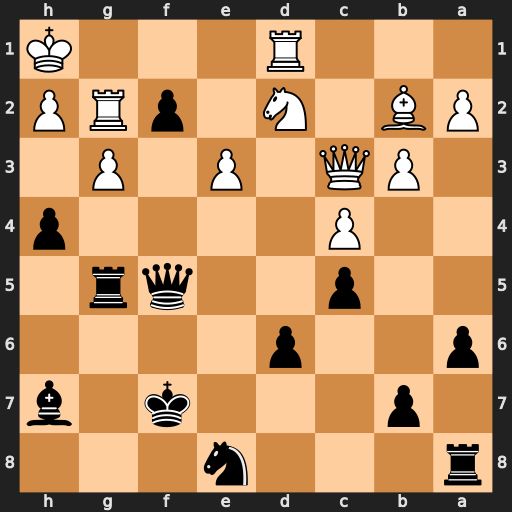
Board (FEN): r3n3/1p3k1b/p2p4/2p2qr1/2P4p/1PQ1P1P1/PB1N1pRP/3R3K
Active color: b
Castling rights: -
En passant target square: -
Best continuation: h3 Rf1 hxg2+